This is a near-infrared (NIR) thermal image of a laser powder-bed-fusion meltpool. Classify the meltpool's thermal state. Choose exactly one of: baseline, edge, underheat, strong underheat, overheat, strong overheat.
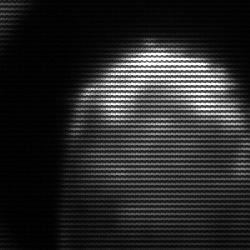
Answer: edge